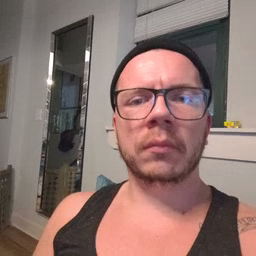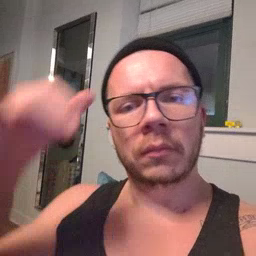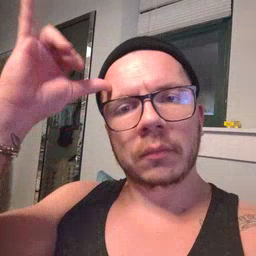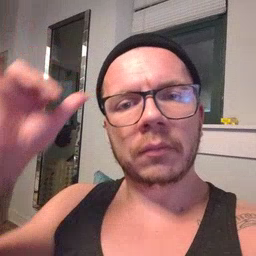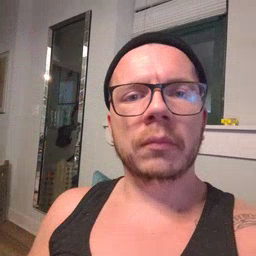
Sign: cow